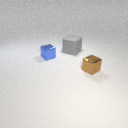
small brown metal cube in front of large gray rubber cube